Field crop: maize
Growth stage: 2
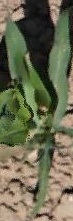
Species: maize